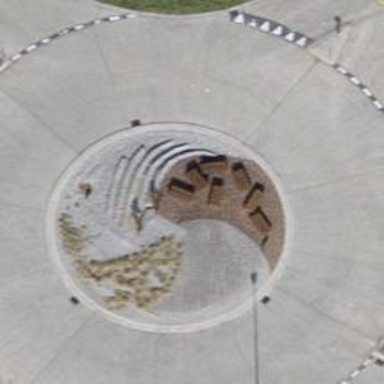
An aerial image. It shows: Secondary road with concrete surface leading to roundabout.